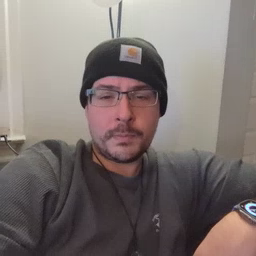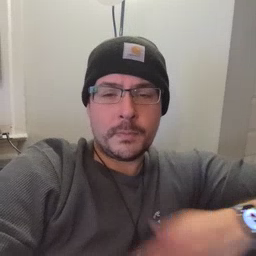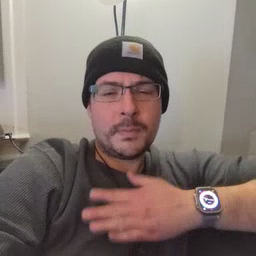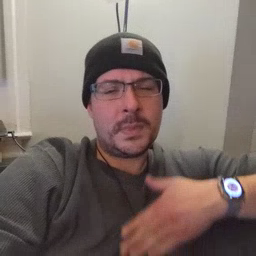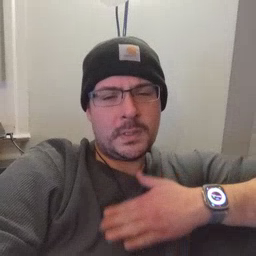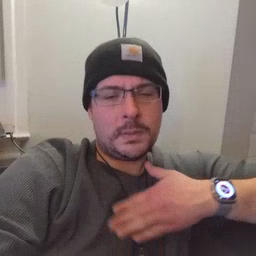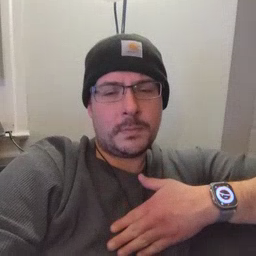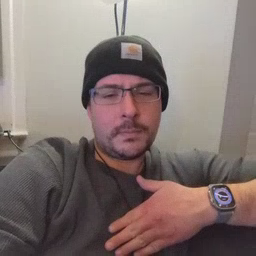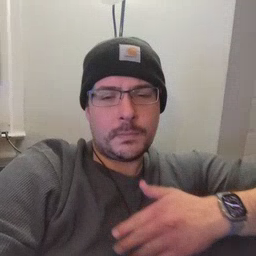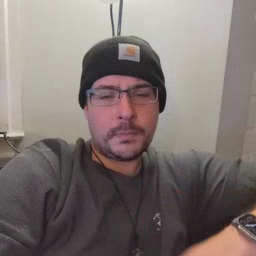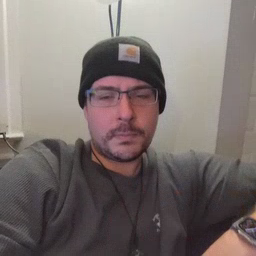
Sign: please